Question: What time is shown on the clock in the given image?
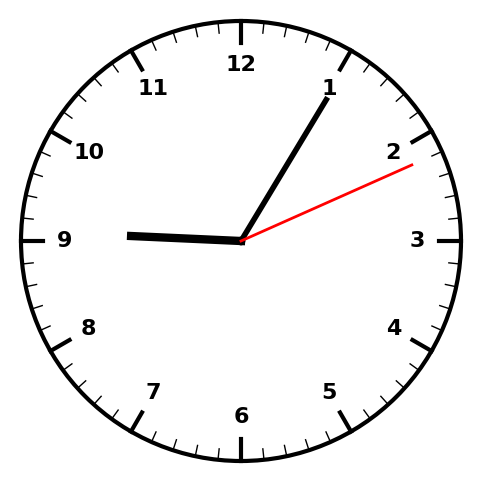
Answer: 09:05:11